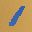
Label: 1